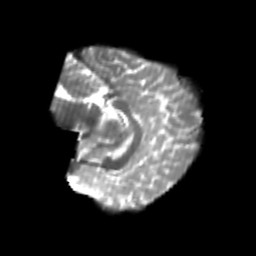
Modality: T2w
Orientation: sagittal
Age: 21
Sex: male
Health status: healthy
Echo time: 0.074 s